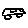
Label: car